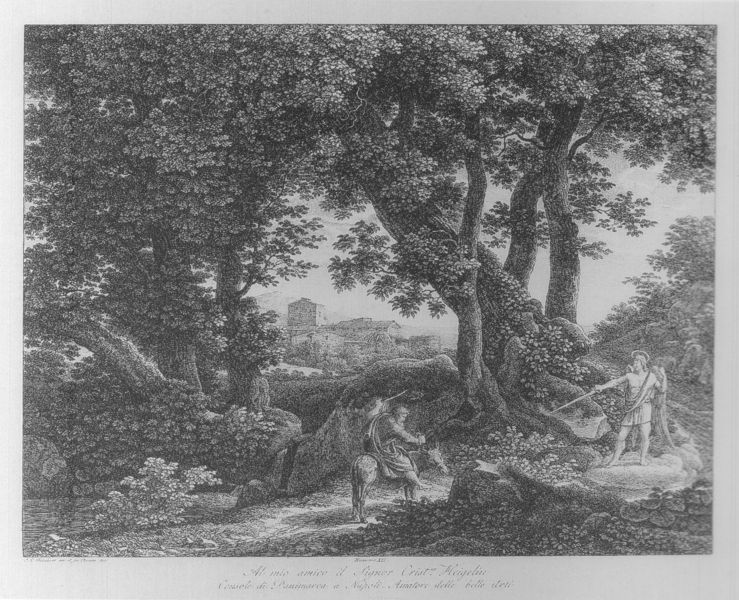
Titel: Landschaft mit Bileam und dem Engel
Künstler: Johann Christian Reinhart
Standort: München
Institution: Staatliche Graphische Sammlung
Schlagwörter: baum, blätter, flügel, himmel, laub, mann, schatten, wolken, baumstämme, bäume, landschaft, menschen, see, stadt, äste, grau, hintergrund, licht, männer, schwarz, strasse, szene, weiss, zeichnung, blick, dach, gebäude, haus, schloss, tier, weg, bibel, mensch, bach, erde, horizont, häuser, hügel, natur, strauch, weite, zweige, busch, büsche, kirche, sonne, sträucher, gewand, blatt, pflanzen, kontrast, rechts, wald, esel, pferd, reiter, stock, turm, engel, ritt, schrift, sommer, italien, laufen, dorf, dächer, grafik, graphik, vegetation, rast, wild, bauer, buch, burg, links, wandern, wurzel, lichtung, druck, druckgraphik, druckgrafik, stich, illustration, schwarzweiß, schwert, treffen, jagd, rüstung, heiligenschein, wurzeln, üppig, jäger, christus, geäst, rinde, begegnung, duell, erscheinung, siegfried, kupferstich, hirte, hirten, erzengel, wurzelwerk, drachen, krumm, wanderung, natürlich, aureole, drachentöter, michael, europa, graphil, abraham, paulus, romatik, bekehrung, sadt, saulus, himmrl, esaldf, talien, hwert